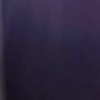
Label: space